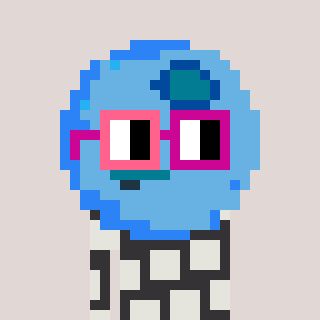
a pixel art character with square pink and red glasses, a blueberry-shaped head and a grayscale-colored body on a warm background